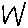
Label: zigzag